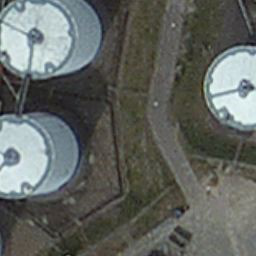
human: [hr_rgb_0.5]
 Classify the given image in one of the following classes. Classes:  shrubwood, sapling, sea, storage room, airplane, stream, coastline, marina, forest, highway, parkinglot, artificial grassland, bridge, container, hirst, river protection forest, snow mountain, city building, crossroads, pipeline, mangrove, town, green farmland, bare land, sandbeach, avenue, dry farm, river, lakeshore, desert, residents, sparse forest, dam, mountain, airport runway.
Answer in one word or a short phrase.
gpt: storage room